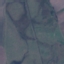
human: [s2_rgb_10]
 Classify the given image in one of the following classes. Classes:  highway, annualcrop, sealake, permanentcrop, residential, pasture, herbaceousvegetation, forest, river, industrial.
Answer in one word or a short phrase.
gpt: Pasture